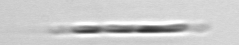
Label: Leptocylindrus